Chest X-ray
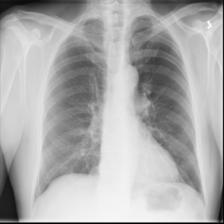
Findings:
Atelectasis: negative
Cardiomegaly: negative
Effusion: negative
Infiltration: negative
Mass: negative
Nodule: negative
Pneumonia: negative
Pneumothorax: negative
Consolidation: negative
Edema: negative
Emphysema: negative
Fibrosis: negative
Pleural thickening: negative
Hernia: negative